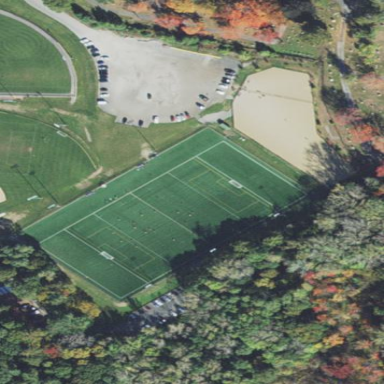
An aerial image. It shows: Artificial turf soccer pitch for leisure sport activities.